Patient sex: F
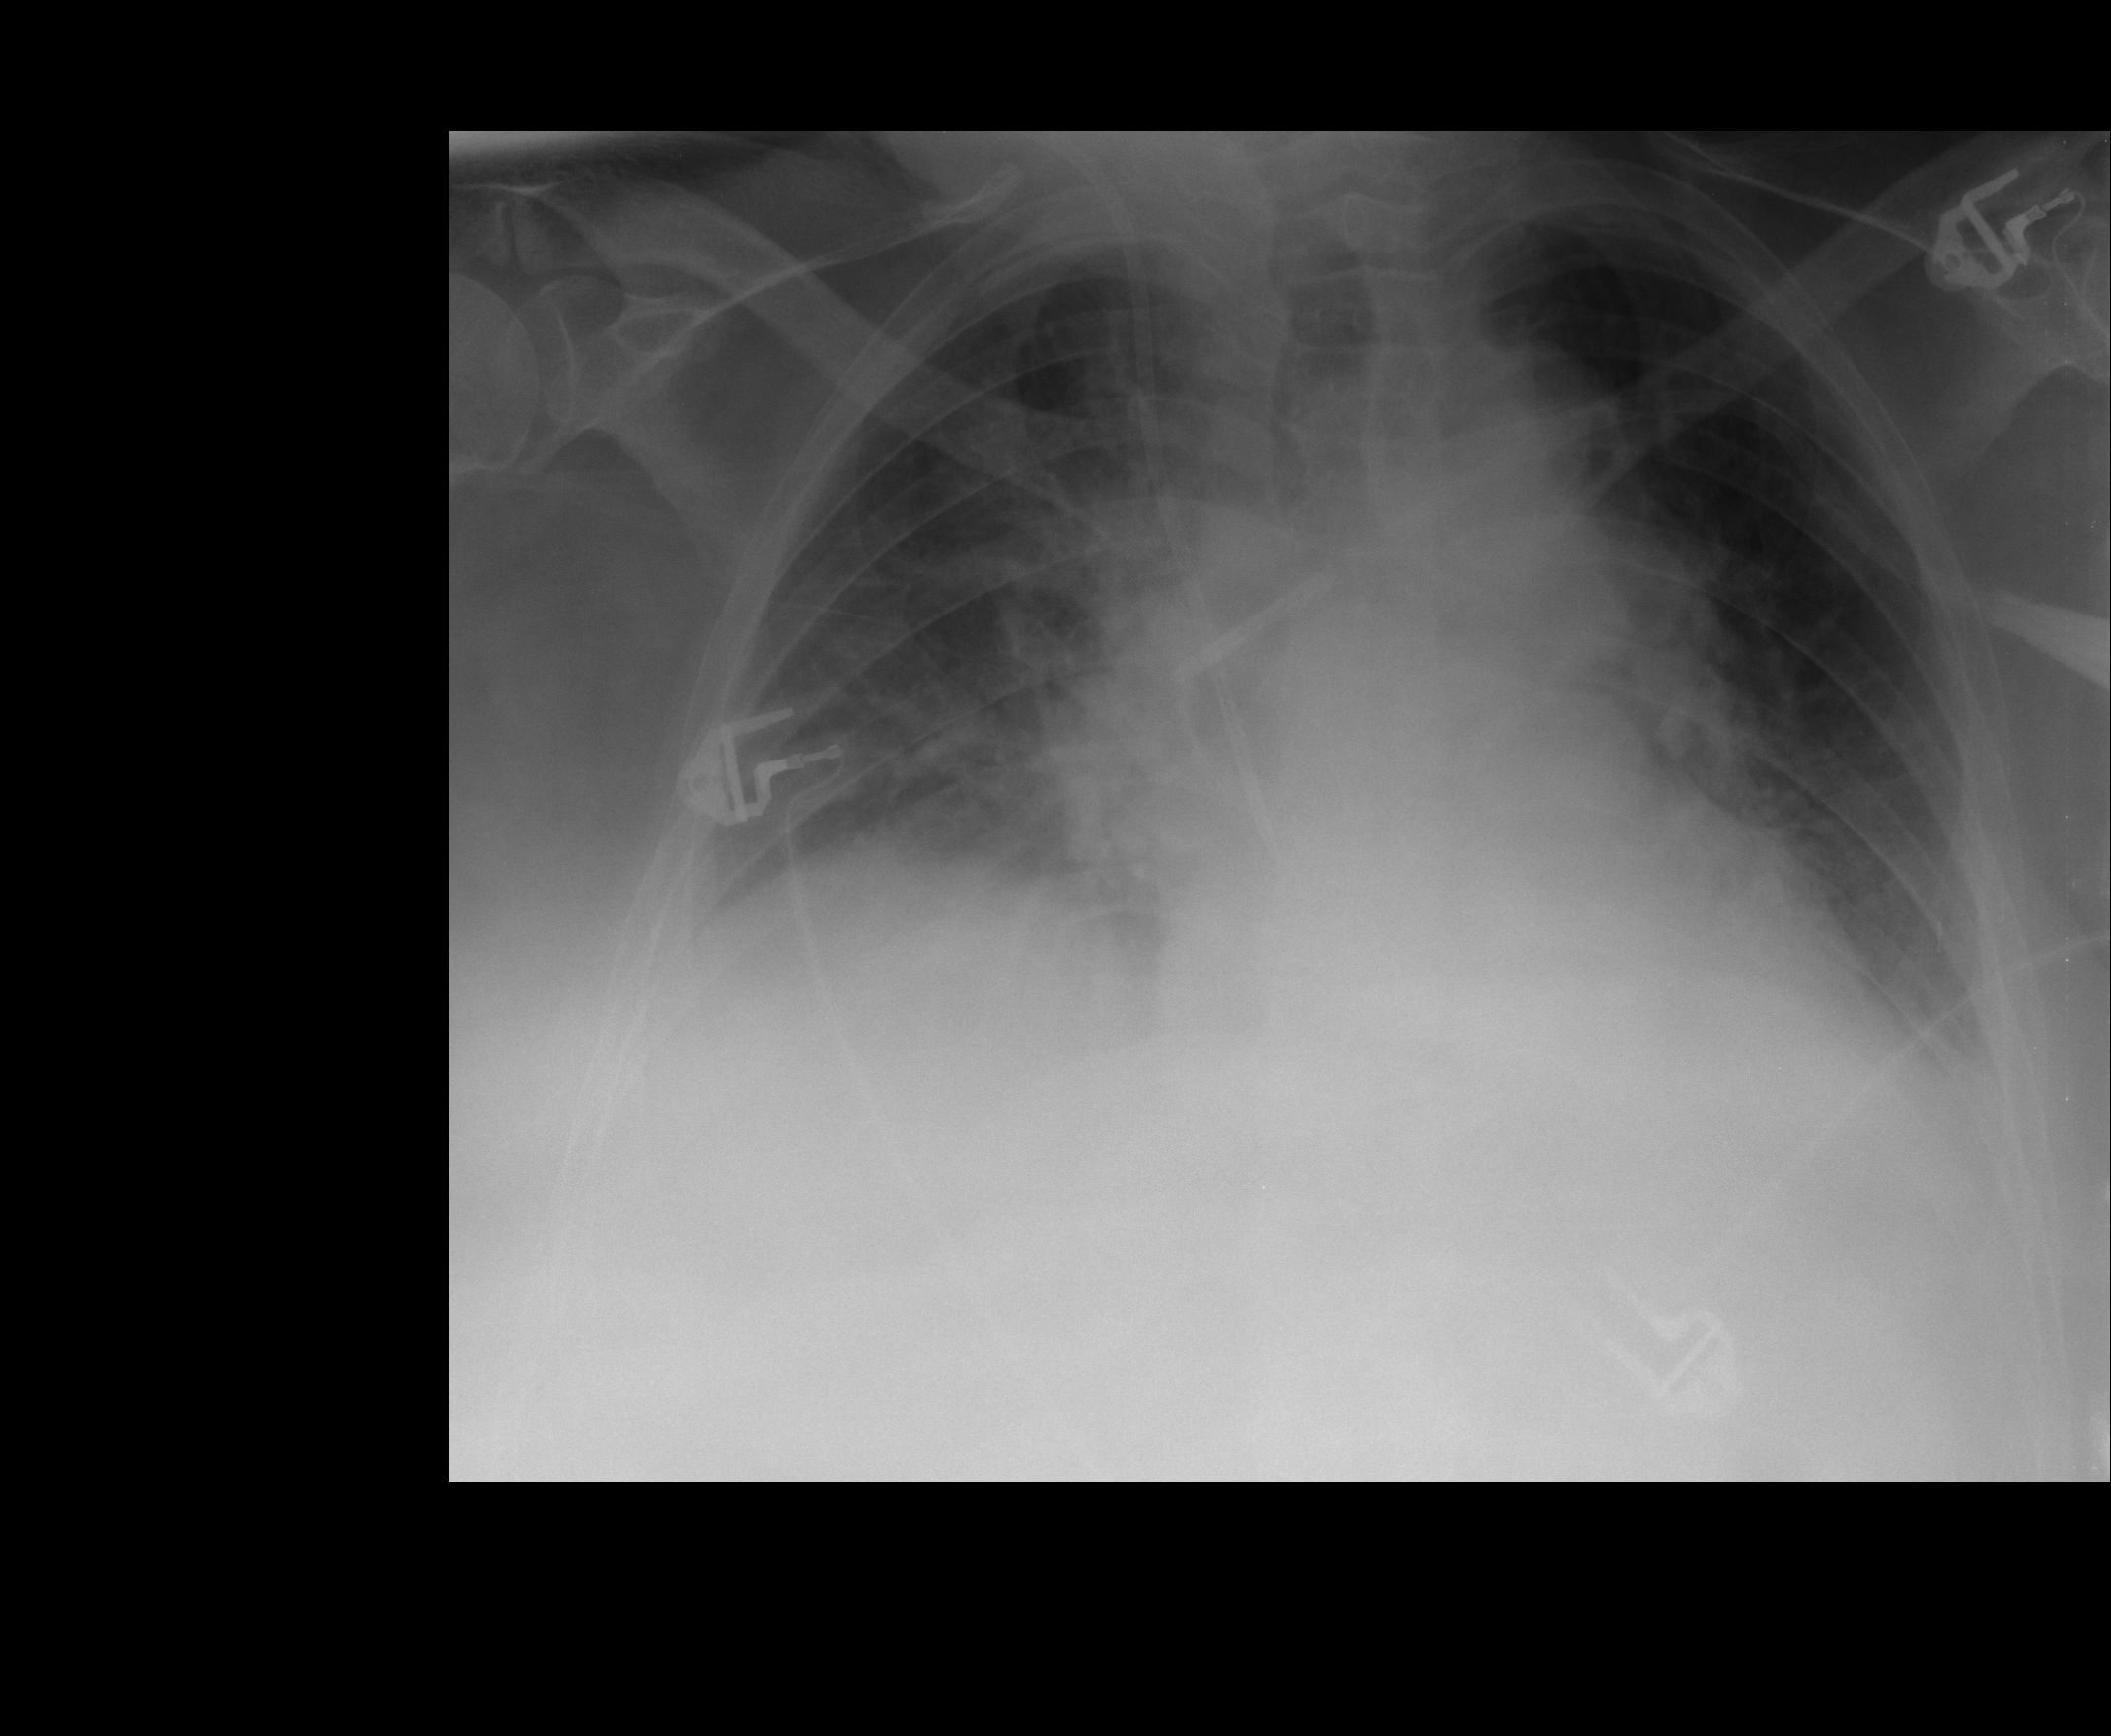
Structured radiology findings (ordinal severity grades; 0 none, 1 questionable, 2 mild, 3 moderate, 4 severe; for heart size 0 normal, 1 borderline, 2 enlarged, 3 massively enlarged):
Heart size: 0
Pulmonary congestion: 2
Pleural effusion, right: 1
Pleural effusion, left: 2
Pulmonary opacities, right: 1
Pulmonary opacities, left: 0
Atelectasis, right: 2
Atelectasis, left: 2